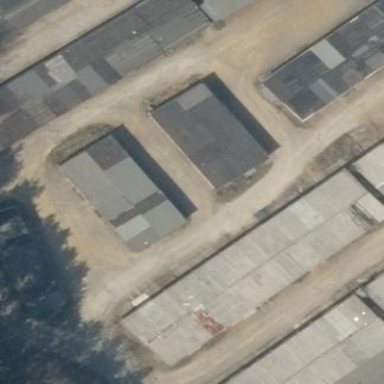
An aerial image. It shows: Group of garages.